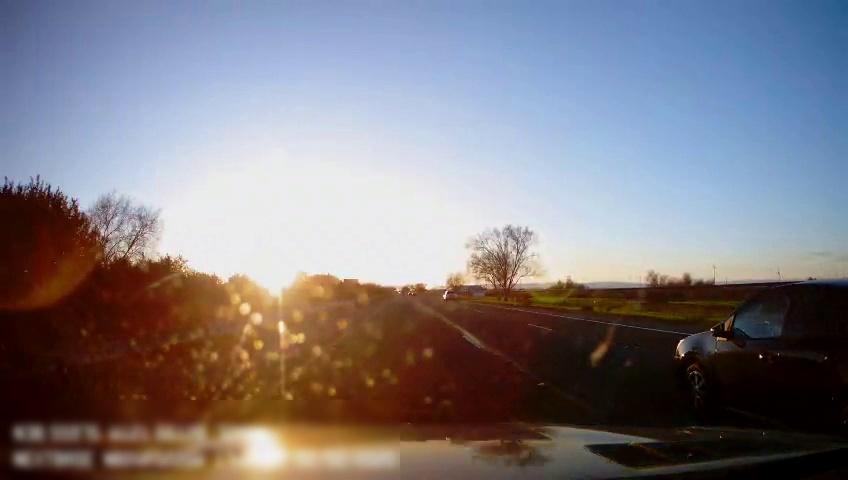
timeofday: Day
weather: Sunny
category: Drivable Space
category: Vehicles | Car
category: Vehicles | SUV
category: Lanes | Alternate Lane
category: Lanes | Current Lane
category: Lanes | Current Lane
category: Lanes | Alternate Lane